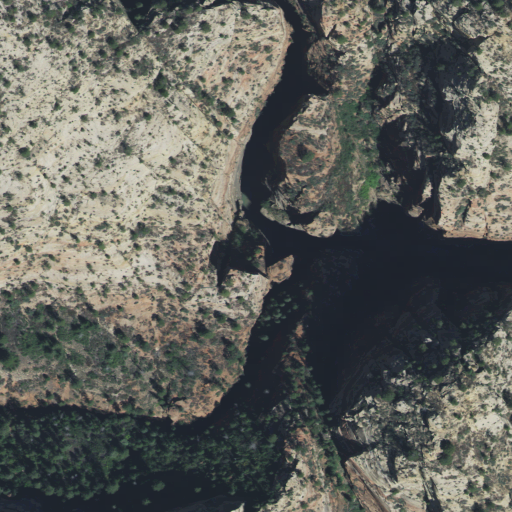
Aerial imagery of valley in Utah named Imlay Canyon containing shrub and evergreen forest